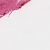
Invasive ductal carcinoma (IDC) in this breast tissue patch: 0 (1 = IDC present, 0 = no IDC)